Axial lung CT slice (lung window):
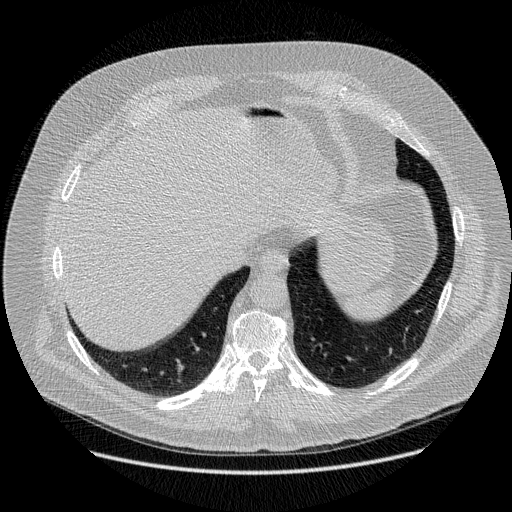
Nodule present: no